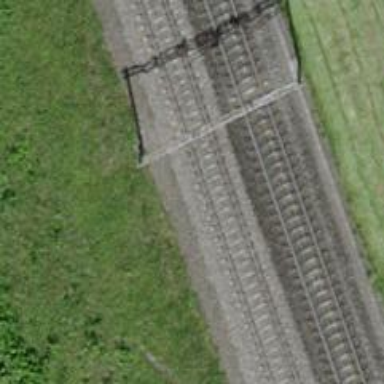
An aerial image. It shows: Single railway track with electrification through contact line.